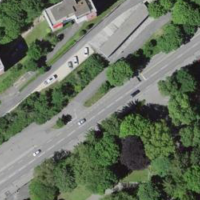
EUNIS habitat code: 53
Species observed at this site:
Hippocrepis emerus